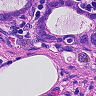
Metastatic tissue present: yes